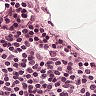
Metastatic tissue present: no